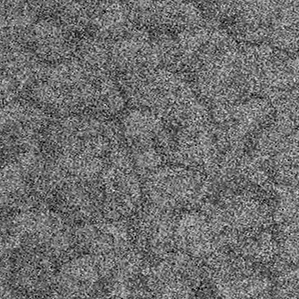
Label: frost